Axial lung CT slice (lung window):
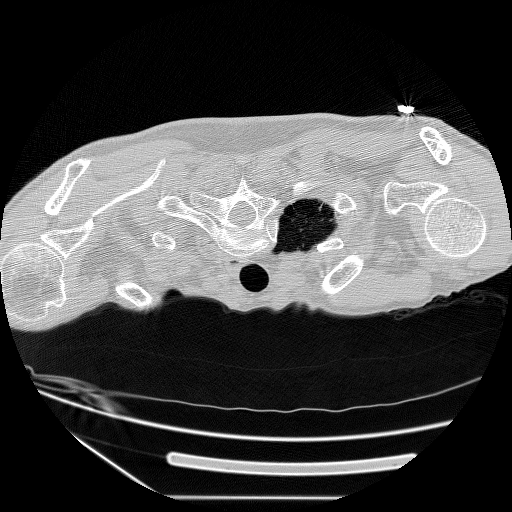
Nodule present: no